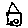
Label: house